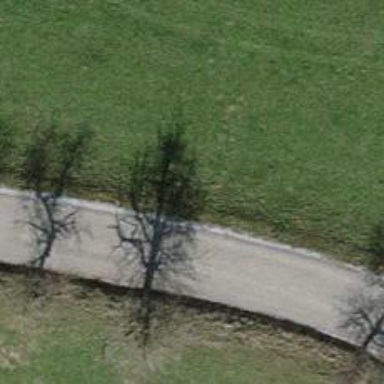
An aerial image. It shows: Single tag "natural: tree."